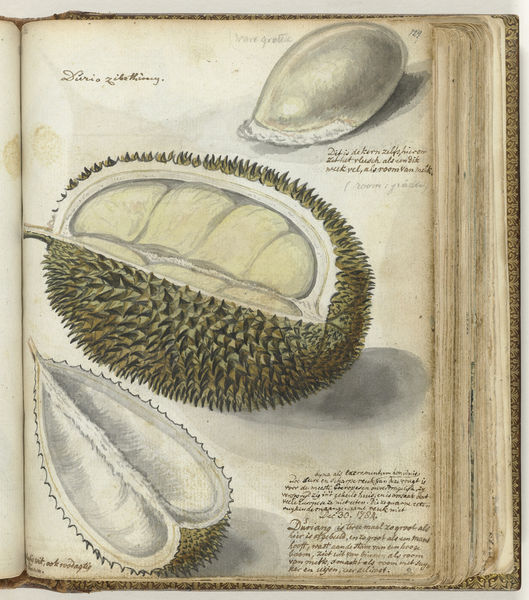
Titel: Durian
Künstler: Jan Brandes
Standort: Amsterdam
Institution: Rijksmuseum
Schlagwörter: schatten, grün, zeichnung, natur, frucht, farbig, schrift, essen, stachel, kastanie, biologie, stacheln, samen, gift, same, wissenschaftliche zeichnung